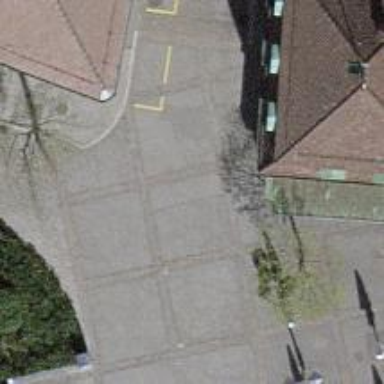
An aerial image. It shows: Taxi stand.